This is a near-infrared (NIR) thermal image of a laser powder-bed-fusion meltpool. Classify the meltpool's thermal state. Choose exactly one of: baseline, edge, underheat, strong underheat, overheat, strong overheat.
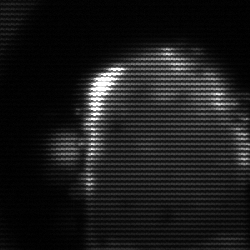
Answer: baseline